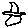
Label: bird